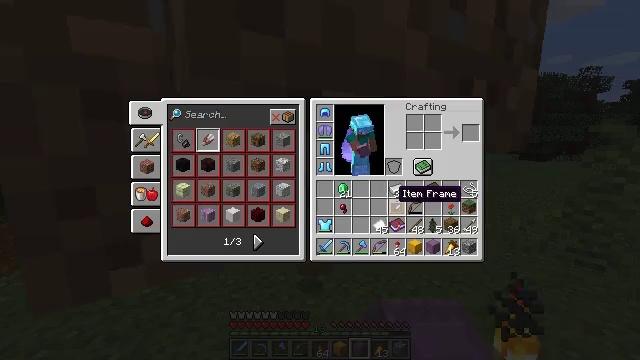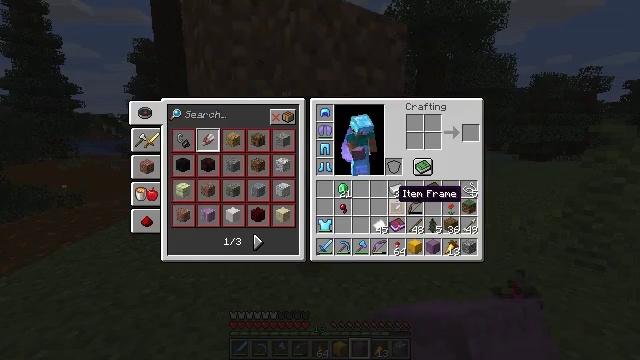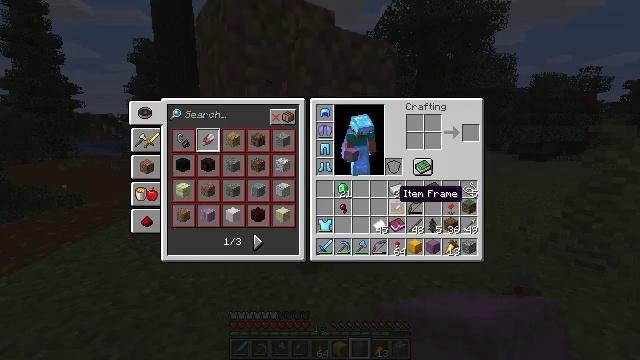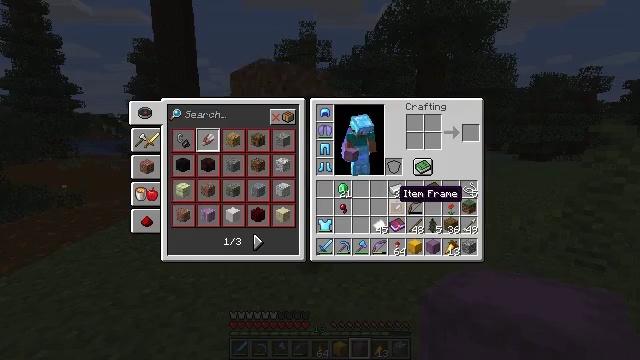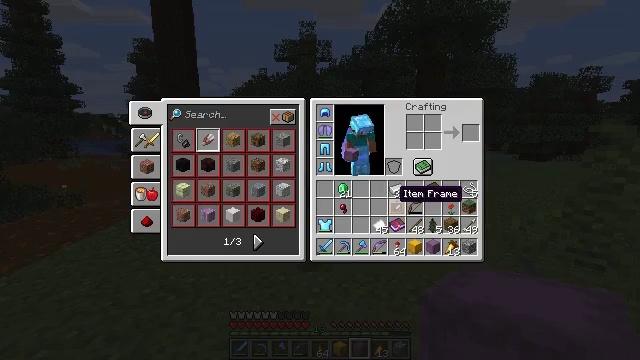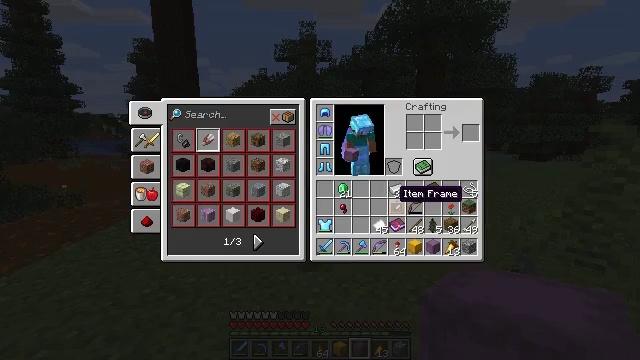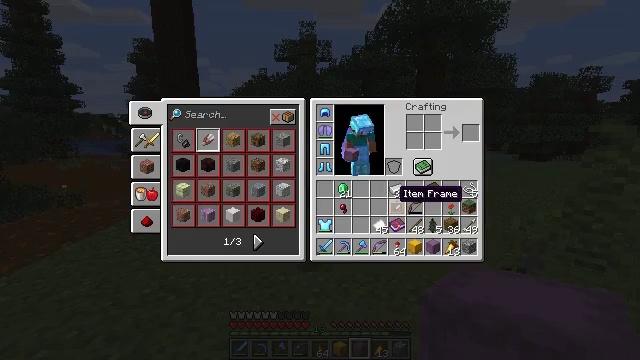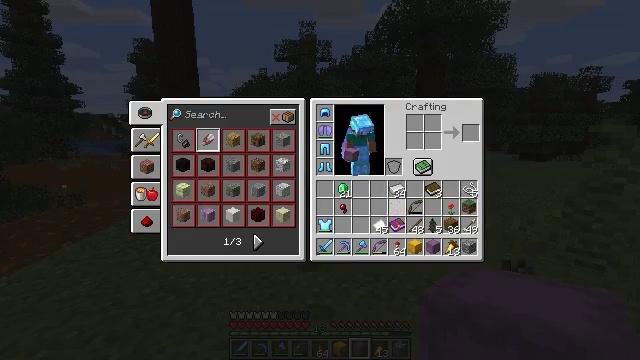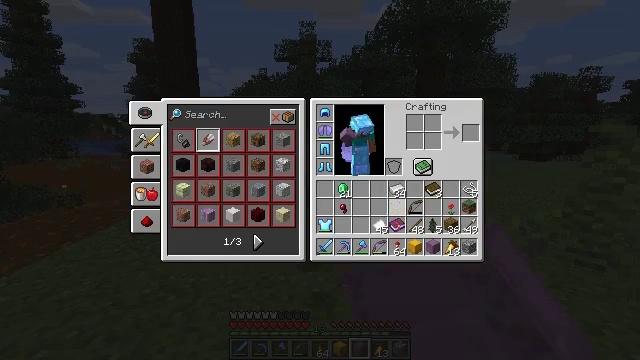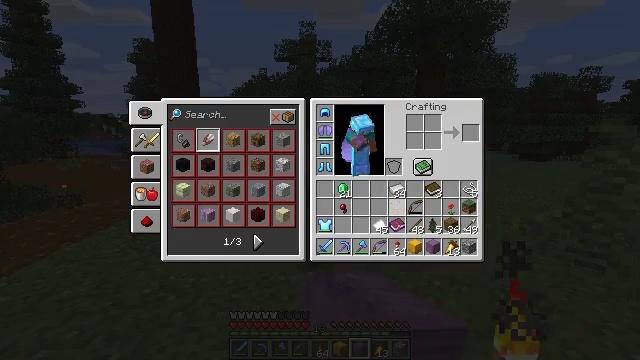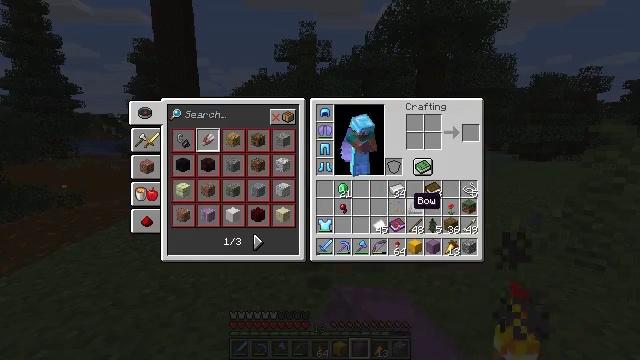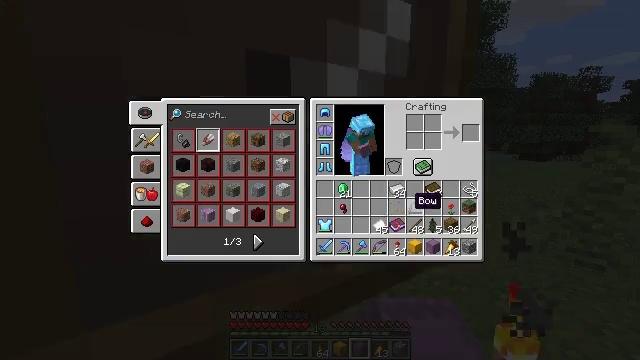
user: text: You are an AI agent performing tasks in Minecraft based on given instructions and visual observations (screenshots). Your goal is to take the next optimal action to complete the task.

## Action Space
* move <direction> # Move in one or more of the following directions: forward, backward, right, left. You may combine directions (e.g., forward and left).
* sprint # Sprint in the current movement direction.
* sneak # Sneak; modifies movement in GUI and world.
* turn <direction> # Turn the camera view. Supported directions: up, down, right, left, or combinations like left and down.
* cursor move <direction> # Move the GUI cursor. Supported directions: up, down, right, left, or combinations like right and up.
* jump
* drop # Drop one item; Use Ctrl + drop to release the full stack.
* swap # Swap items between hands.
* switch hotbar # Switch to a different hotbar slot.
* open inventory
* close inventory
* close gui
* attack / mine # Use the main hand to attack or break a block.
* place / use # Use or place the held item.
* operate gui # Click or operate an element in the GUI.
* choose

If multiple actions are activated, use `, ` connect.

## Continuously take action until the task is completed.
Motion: motion action
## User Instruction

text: Drop an item frame.
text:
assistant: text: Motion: sprint, open gui
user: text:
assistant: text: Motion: sprint
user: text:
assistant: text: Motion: sprint
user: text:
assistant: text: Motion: sprint
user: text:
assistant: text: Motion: sprint
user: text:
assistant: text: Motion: sprint
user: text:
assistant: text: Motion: sprint, drop
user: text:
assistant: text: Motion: sprint, drop
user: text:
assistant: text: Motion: sprint, cursor move right
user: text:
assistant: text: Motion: sprint
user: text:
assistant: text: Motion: sprint
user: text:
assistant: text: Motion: sprint